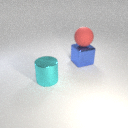
large blue metal cube below large red rubber sphere